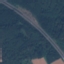
Land use / land cover class: Highway